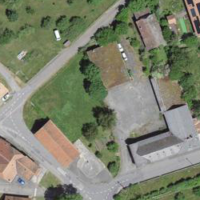
EUNIS habitat code: 54
Species observed at this site:
Stellaria graminea